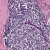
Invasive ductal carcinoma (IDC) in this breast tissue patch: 0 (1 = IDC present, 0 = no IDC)